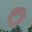
Label: 0